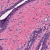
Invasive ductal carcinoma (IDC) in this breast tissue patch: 0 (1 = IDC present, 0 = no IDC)